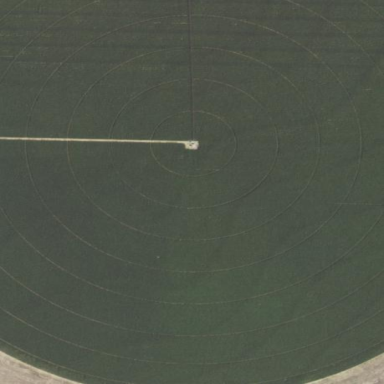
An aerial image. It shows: Farmland with pivot irrigation system.